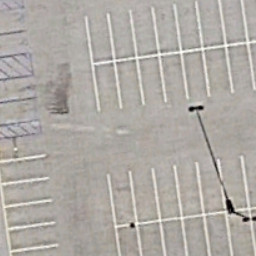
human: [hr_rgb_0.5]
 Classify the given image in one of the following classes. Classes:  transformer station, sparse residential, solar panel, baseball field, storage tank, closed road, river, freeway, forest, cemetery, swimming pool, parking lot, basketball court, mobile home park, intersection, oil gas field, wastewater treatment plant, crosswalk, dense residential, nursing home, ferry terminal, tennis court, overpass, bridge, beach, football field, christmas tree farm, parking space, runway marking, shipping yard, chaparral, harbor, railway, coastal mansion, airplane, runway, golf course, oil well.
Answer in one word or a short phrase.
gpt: parking space